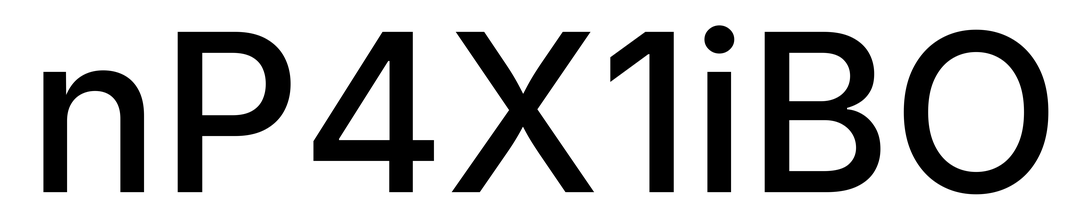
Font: Inter_Medium